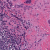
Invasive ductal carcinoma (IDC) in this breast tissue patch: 1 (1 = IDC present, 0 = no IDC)